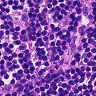
Metastatic tissue present: no